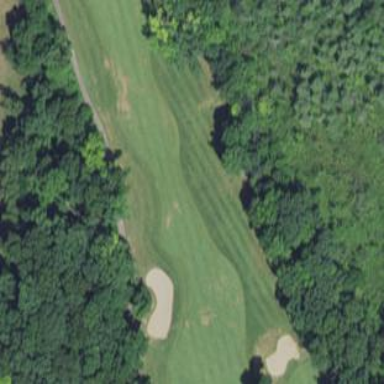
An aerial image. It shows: Golf fairway surrounded by grass.